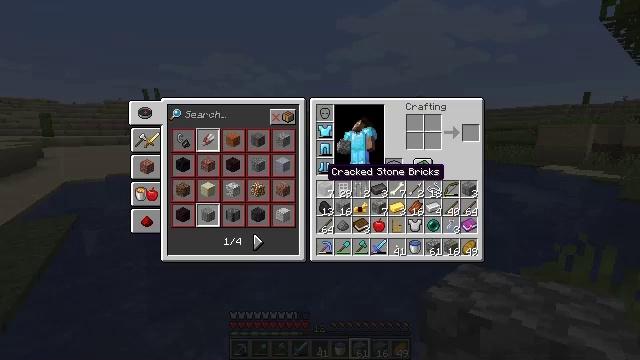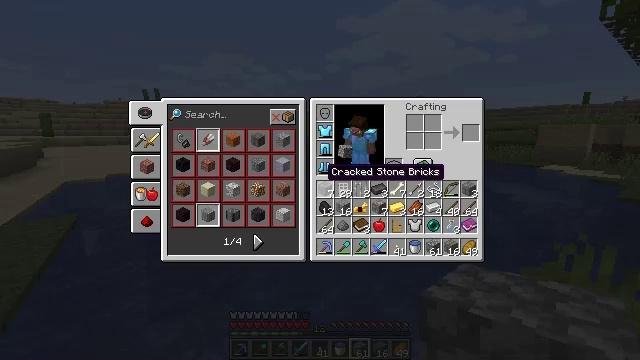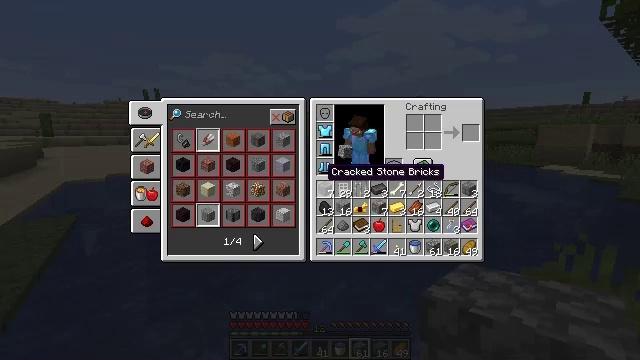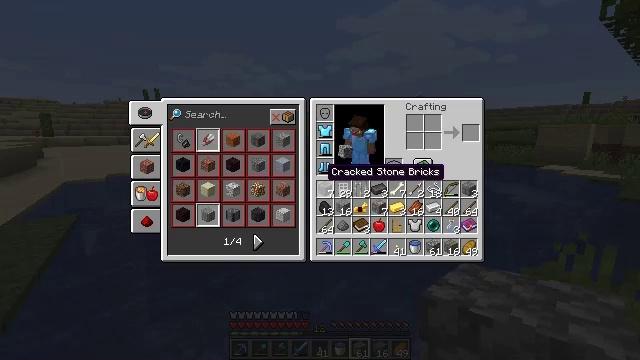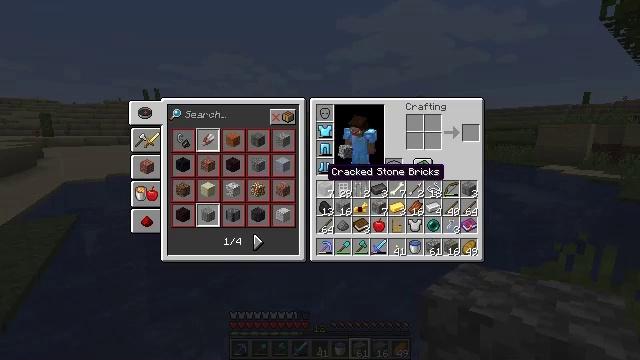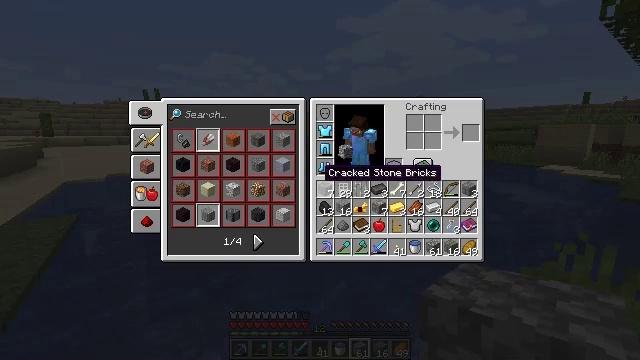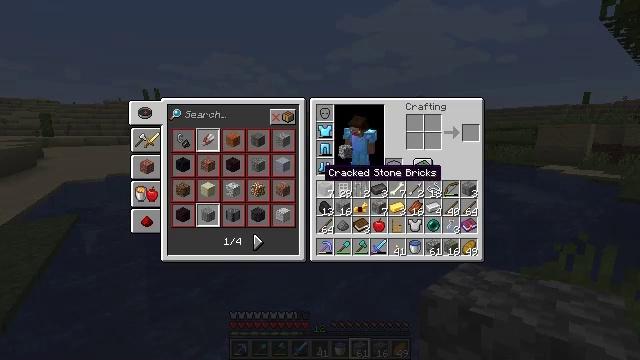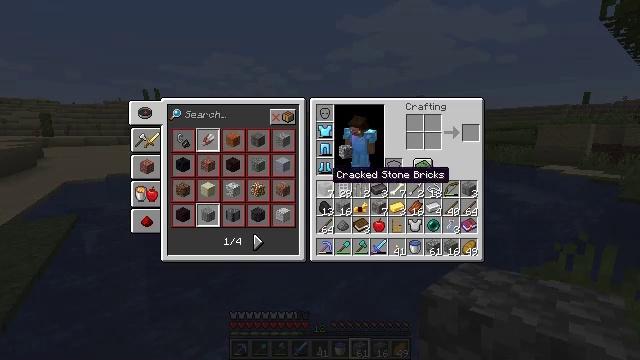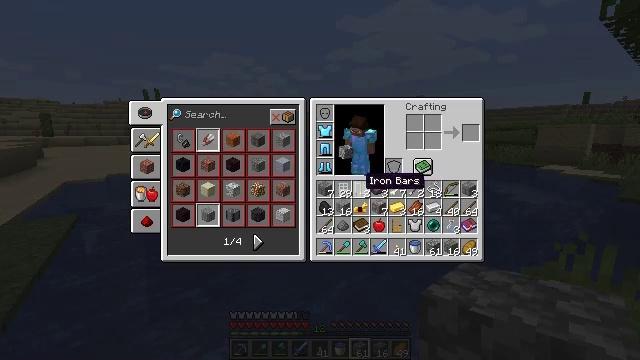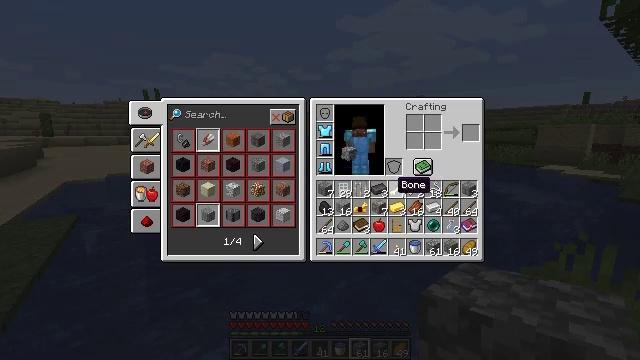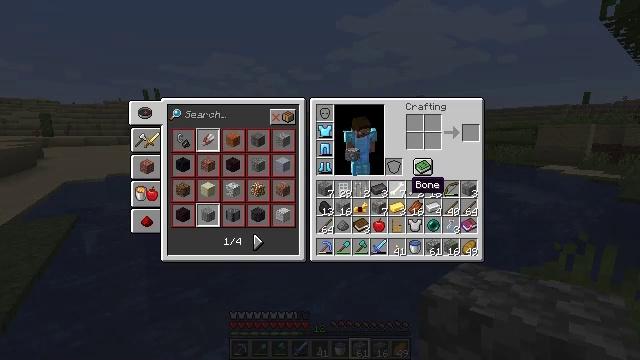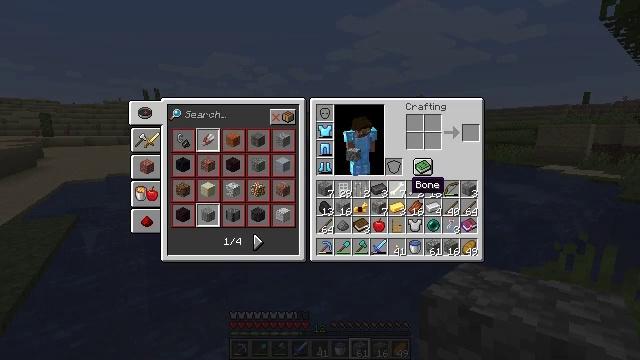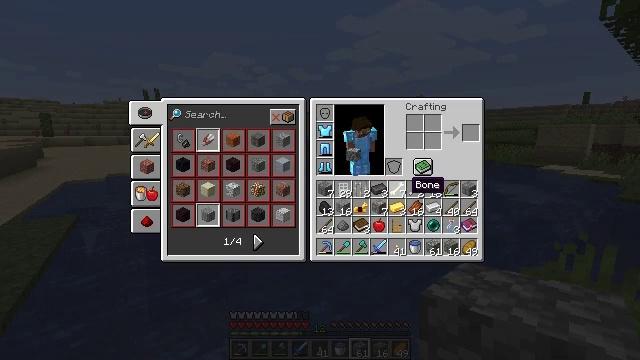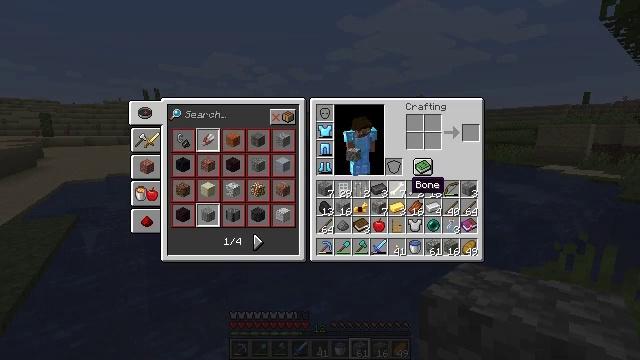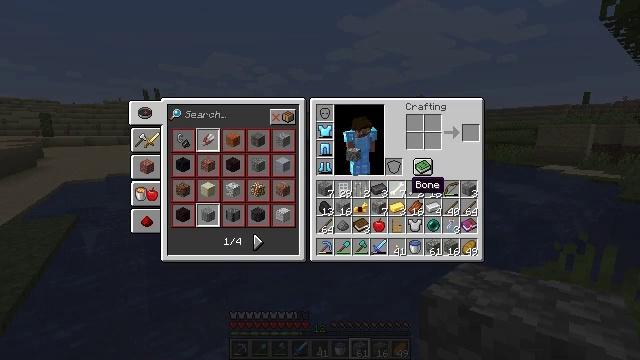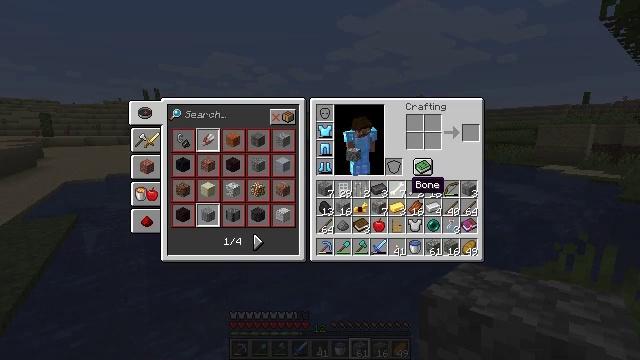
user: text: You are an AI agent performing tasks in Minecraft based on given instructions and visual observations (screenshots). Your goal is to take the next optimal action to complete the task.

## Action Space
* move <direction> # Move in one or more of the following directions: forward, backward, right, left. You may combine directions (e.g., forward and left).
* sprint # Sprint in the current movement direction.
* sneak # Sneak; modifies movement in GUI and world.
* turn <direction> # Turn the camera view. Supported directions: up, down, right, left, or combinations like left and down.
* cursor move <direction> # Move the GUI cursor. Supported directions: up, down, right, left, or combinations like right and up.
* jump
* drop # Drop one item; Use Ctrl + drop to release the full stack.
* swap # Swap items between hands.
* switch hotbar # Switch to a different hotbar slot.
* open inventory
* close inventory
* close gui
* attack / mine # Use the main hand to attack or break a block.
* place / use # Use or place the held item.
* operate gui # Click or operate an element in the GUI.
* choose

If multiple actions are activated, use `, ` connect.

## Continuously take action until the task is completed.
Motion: motion action
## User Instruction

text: Drop iron bars.
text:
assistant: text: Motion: close inventory
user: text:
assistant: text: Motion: close inventory
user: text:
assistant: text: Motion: open gui
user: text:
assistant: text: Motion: no_op
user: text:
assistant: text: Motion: no_op
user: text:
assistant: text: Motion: no_op
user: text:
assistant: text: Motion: cursor move right
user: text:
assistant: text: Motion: cursor move right
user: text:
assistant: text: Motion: cursor move right
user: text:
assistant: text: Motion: cursor move right
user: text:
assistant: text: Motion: no_op
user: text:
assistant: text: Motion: no_op
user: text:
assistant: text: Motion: no_op
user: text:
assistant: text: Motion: no_op
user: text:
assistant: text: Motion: no_op
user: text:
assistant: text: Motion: no_op
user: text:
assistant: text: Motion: no_op
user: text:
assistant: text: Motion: no_op
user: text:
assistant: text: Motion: no_op
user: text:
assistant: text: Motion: no_op
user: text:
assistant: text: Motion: no_op
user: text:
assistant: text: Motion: cursor move left
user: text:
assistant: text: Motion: no_op
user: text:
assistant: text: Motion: no_op
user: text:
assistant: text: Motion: no_op
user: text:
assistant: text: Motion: no_op
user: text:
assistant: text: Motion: no_op
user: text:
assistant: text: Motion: no_op
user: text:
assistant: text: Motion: no_op
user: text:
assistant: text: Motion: cursor move left